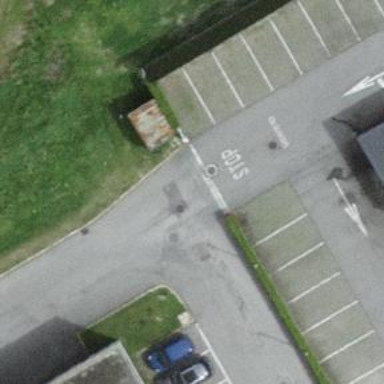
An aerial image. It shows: Road serving as parking aisle.